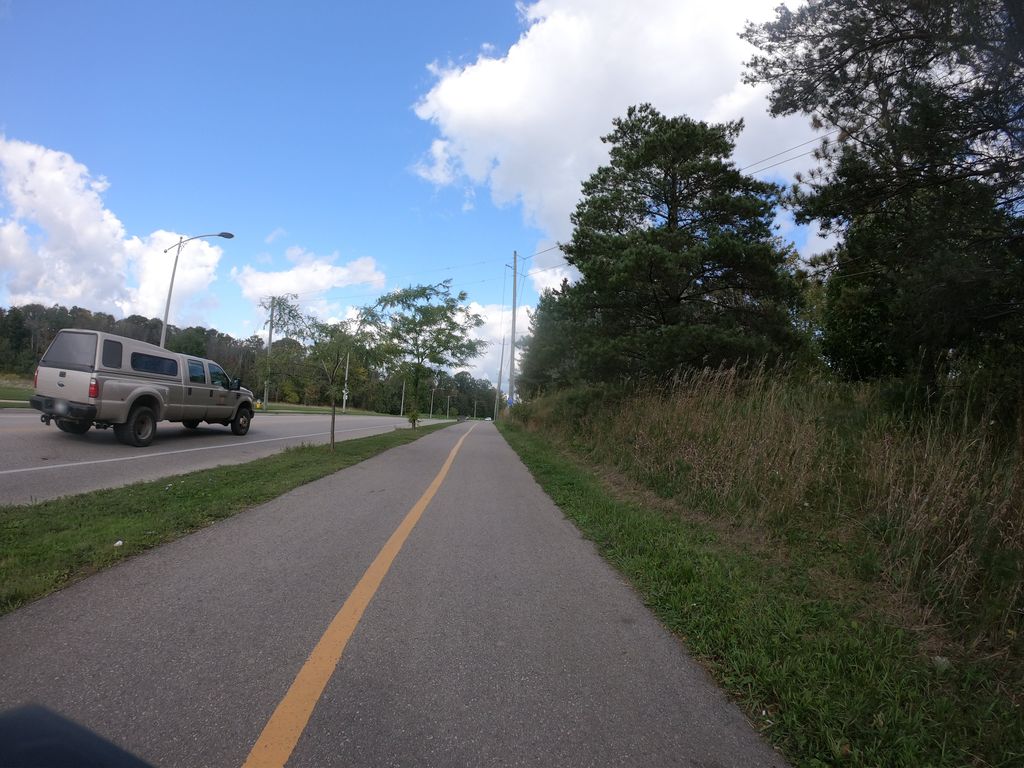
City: kitchener-waterloo